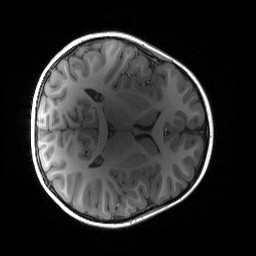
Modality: T1w
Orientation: axial
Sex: male
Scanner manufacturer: siemens
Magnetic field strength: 3 T
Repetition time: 1.9 s
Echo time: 0.00243 s